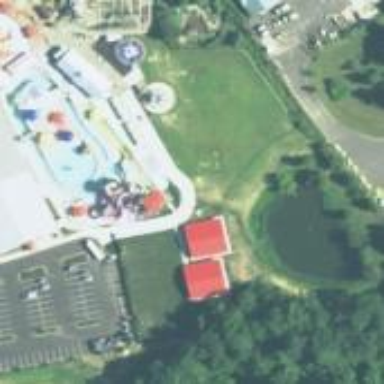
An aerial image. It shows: Water slide attraction.